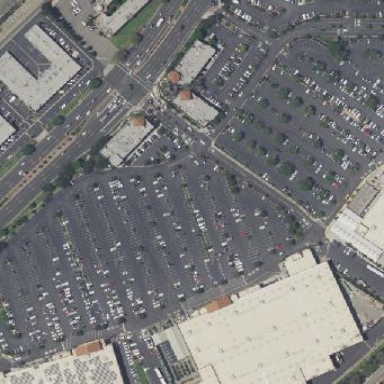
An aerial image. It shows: Retail area.